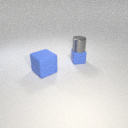
small blue rubber cube to the right of large blue rubber cube